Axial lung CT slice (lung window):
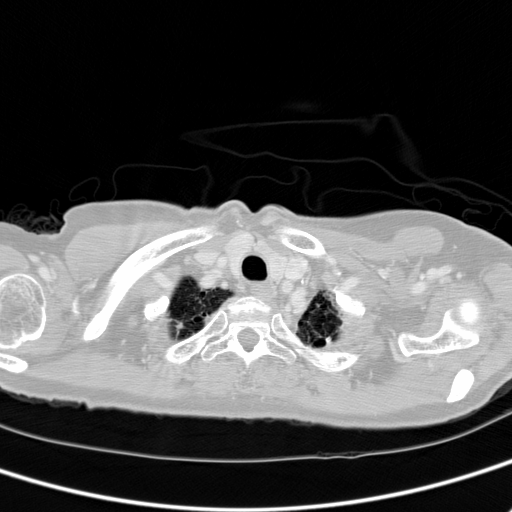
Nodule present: no